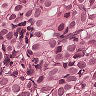
Metastatic tissue present: yes